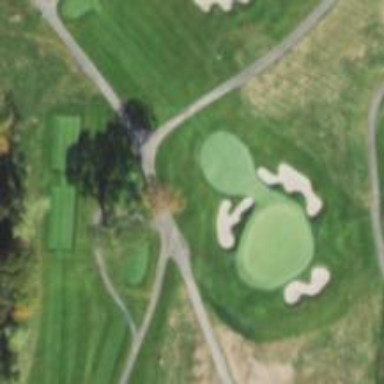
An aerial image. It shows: Pathway for golfing.